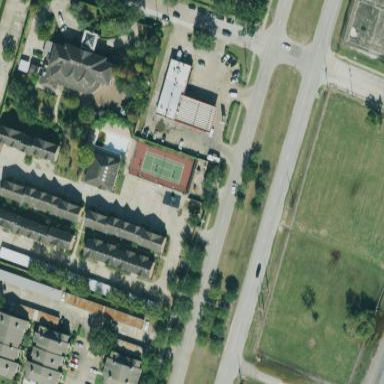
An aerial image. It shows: Residential area with apartments enclosed by wall.